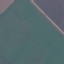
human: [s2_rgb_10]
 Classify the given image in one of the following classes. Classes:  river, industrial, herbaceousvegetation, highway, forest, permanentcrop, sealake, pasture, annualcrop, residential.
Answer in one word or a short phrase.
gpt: AnnualCrop